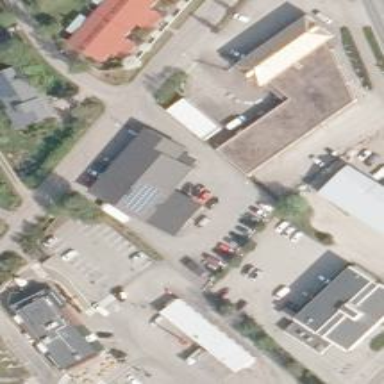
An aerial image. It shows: Retail area.